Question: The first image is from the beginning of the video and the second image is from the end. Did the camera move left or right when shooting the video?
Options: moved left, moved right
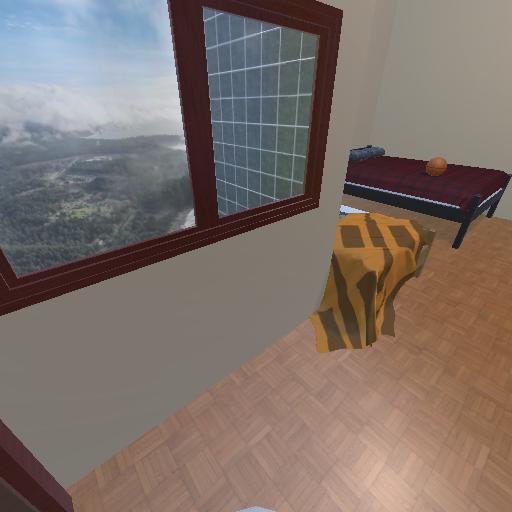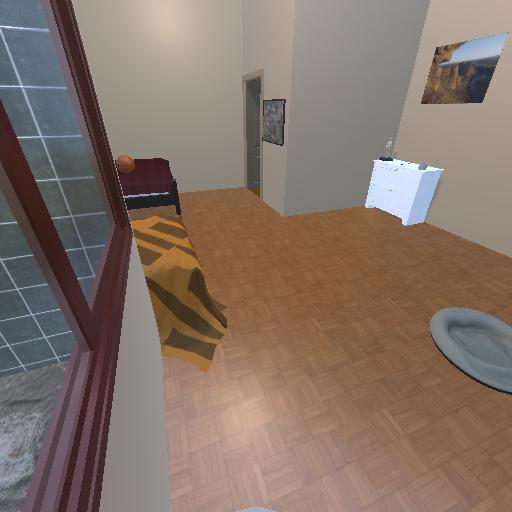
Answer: moved left